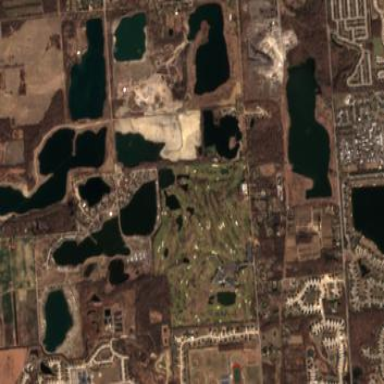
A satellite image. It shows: Golf course.